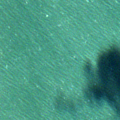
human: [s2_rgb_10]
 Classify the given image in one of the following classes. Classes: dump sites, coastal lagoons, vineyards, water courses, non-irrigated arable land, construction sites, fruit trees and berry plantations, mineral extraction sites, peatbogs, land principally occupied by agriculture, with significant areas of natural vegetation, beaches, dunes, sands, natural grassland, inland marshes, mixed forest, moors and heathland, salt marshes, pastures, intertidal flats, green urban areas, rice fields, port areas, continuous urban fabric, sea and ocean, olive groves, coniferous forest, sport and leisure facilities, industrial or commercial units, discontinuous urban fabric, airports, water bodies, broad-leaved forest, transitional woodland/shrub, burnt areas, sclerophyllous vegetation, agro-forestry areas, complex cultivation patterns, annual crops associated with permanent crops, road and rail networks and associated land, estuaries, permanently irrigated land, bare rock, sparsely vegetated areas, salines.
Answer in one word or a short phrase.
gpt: sea and ocean